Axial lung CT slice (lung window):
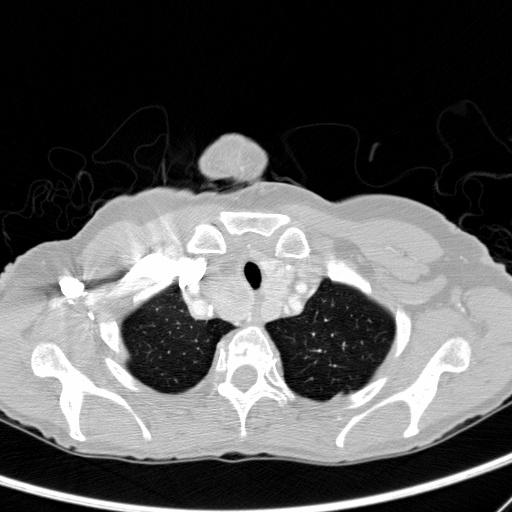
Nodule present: no